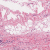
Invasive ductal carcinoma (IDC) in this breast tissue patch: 0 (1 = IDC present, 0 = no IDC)